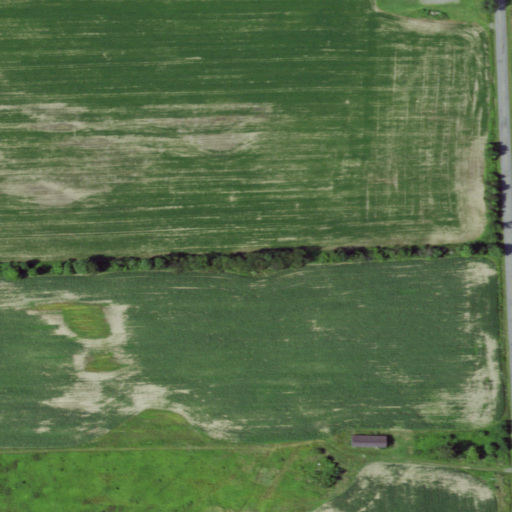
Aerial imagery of mountain in New York named Oak Hill containing cultivated crops, open development, pasture, and low intensity development